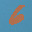
Label: 6